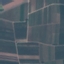
Label: PermanentCrop